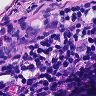
Metastatic tissue present: no